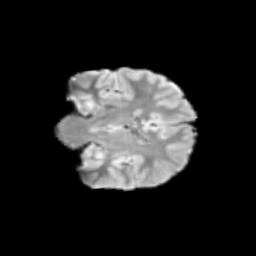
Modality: T2w
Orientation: coronal
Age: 11
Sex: male
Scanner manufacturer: siemens
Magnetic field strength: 3 T
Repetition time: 3.8 s
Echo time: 0.07 s